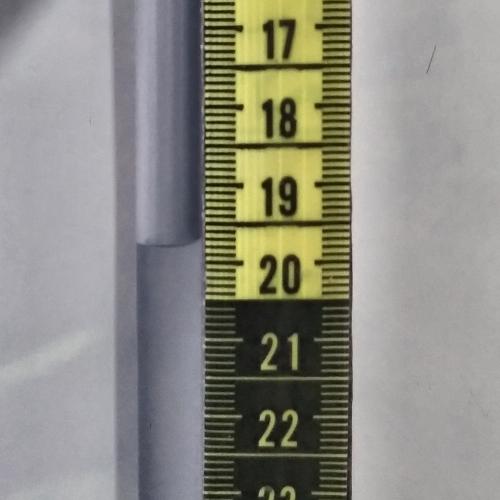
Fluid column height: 19.7 cm